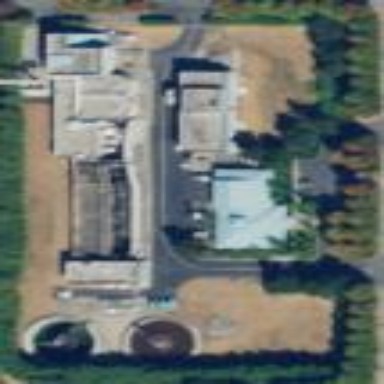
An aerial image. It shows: Wastewater plant.